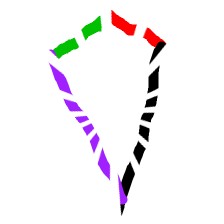
Shape: kite